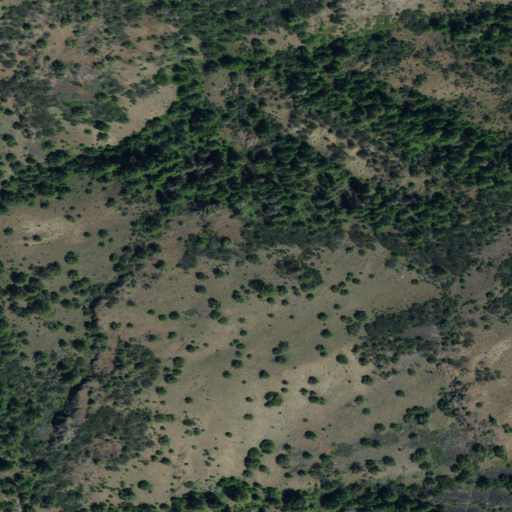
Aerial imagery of mountain in Oregon named Keyes Mountain containing evergreen forest, shrub, and grassland